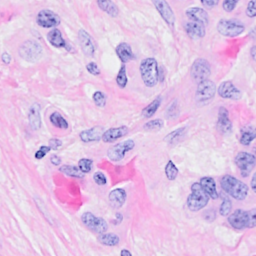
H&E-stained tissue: Breast